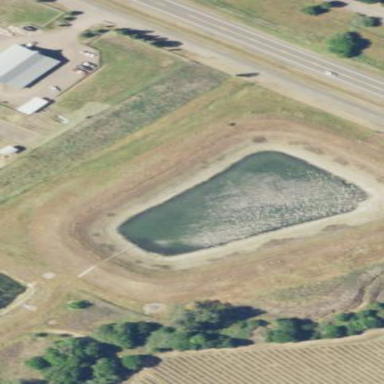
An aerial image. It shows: Pond serving as water storage reservoir.